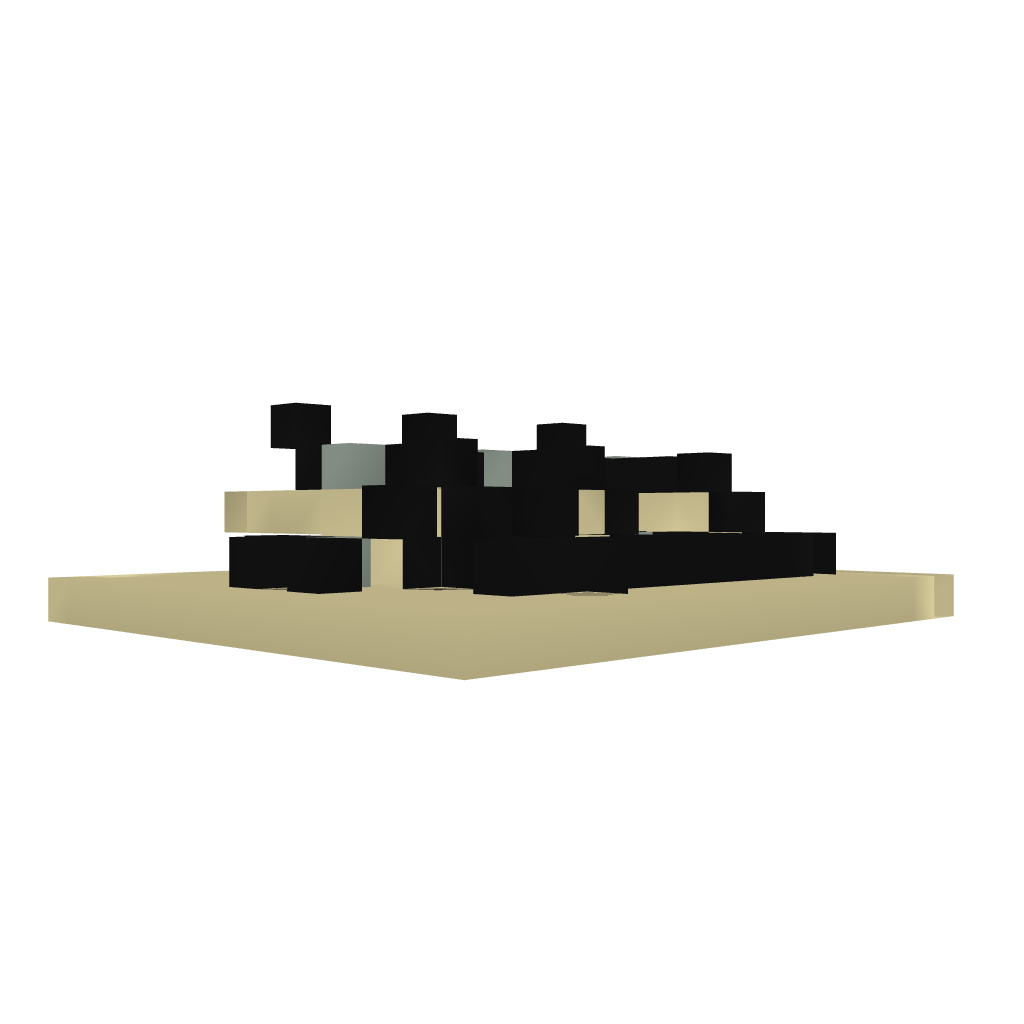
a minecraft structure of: Elemental Arrows